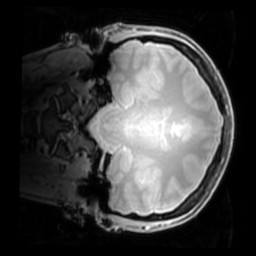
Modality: PDw
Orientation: coronal
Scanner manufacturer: philips
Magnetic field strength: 7 T
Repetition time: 0.008 s
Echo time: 0.001974 s